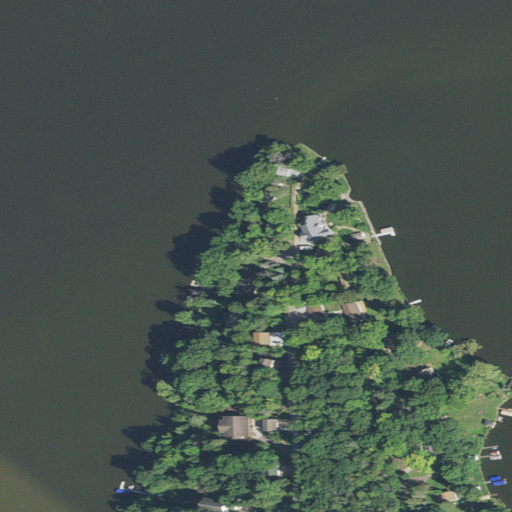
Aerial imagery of cape in Wisconsin named Sam Point containing open water, open development, deciduous forest, low intensity development, woody wetlands, mixed forest, medium intensity development, herbaceous wetlands, pasture, and grassland